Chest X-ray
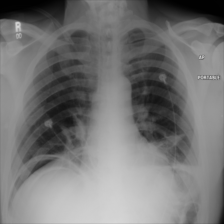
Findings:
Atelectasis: negative
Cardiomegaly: negative
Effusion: negative
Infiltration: negative
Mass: negative
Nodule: negative
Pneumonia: negative
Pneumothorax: negative
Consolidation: negative
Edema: negative
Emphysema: negative
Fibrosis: negative
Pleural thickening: negative
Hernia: negative